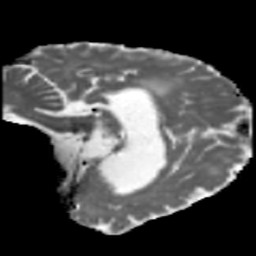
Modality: MD
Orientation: sagittal
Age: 52
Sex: male
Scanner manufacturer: siemens
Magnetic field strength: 3 T
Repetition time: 5.47 s
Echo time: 0.0854 s